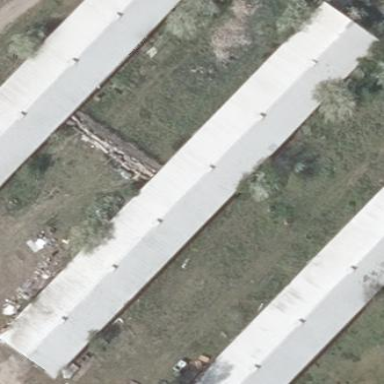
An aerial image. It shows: Gabled roof on farm auxiliary building.